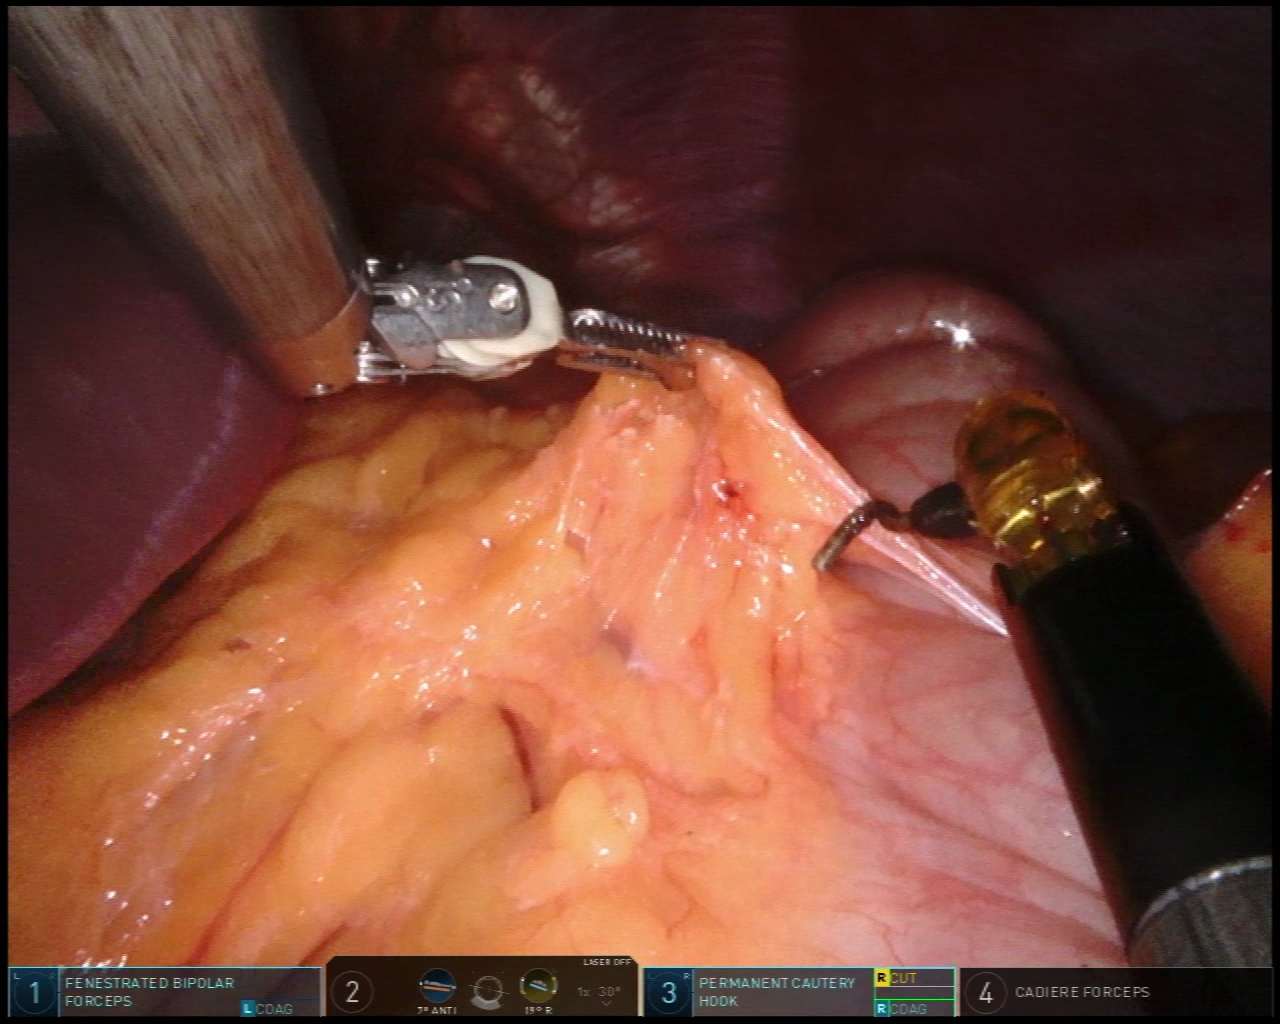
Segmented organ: liver
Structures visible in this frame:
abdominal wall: yes
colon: yes
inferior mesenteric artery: no
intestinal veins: no
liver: yes
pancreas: no
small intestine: no
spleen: no
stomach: no
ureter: no
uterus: no
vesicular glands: no